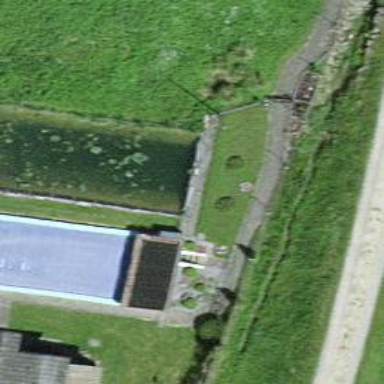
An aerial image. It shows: Pond with natural water.